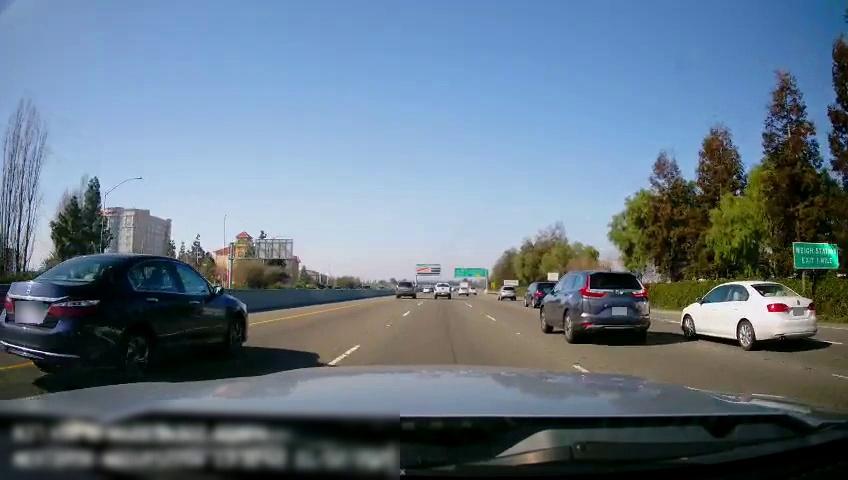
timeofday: Day
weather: Sunny
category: Drivable Space
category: Vehicles | Car
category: Vehicles | Car
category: Vehicles | SUV
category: Vehicles | SUV
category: Vehicles | Truck
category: Vehicles | SUV
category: Vehicles | SUV
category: Vehicles | Car
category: Vehicles | SUV
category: Lanes | Alternate Lane
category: Lanes | Current Lane
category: Lanes | Current Lane
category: Lanes | Alternate Lane
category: Lanes | Alternate Lane
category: Traffic | Signs
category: Traffic | Signs
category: Traffic | Signs